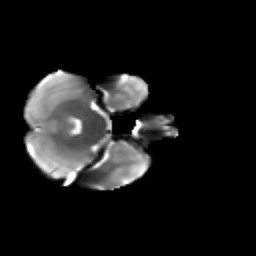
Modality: T2w
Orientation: axial
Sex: male
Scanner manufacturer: siemens
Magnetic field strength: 3 T
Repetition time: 5 s
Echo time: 0.071 s